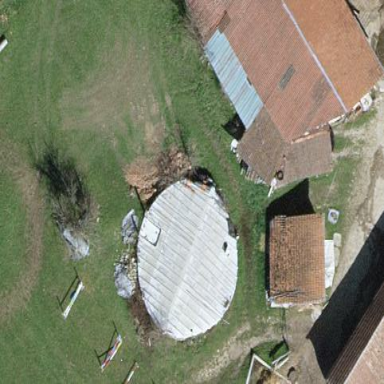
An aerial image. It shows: Storage tank created as man-made structure.